Interaction volume radius: 10 \u00c5
Interaction volume height: 40 \u00c5
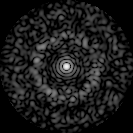
Disorder parameter: 0.8282